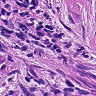
Metastatic tissue present: yes